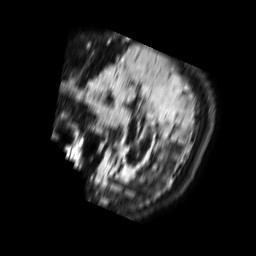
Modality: FLAIR
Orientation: sagittal
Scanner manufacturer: philips
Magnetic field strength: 1.5 T
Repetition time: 6 s
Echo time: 0.1032 s